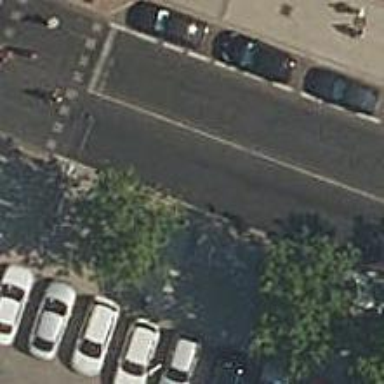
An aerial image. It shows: Taxi stand.